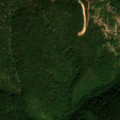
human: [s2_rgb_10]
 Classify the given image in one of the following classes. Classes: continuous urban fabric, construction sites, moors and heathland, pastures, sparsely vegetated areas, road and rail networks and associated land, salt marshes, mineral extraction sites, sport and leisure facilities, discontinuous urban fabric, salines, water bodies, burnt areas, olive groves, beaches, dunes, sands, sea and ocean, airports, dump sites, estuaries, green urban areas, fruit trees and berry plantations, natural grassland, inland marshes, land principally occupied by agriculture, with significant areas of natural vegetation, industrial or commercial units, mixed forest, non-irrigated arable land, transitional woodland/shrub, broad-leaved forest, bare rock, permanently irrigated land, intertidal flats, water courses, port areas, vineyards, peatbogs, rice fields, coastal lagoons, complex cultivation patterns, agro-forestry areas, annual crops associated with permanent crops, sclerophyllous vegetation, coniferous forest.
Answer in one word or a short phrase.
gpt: broad-leaved forest